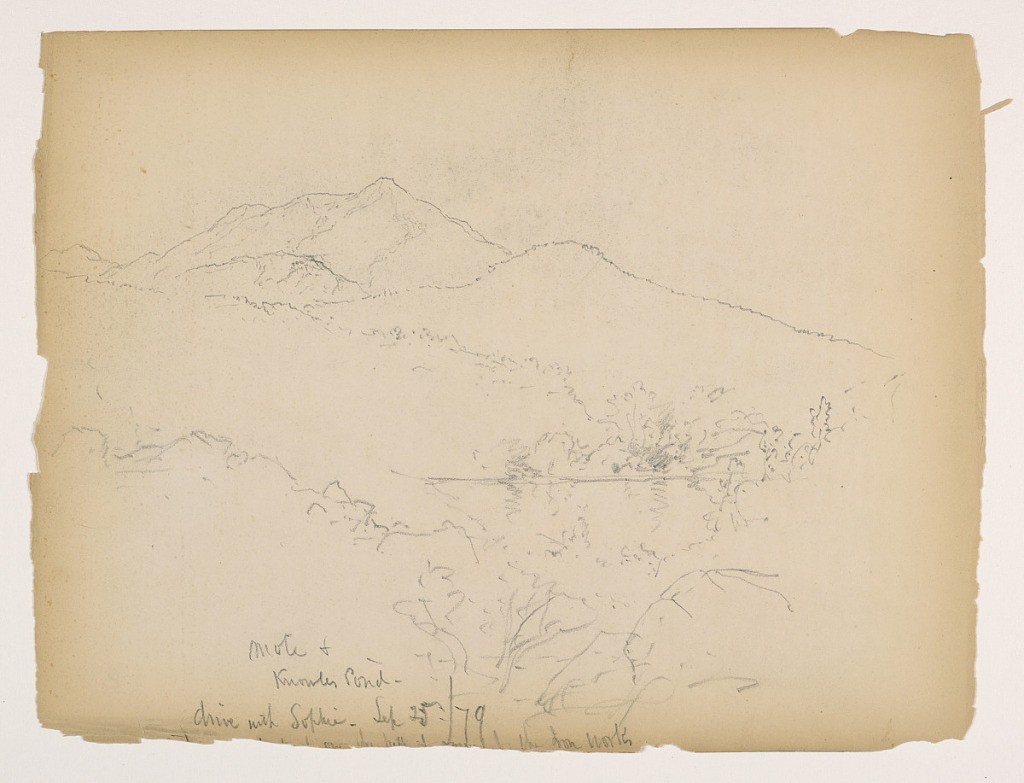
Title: Moat Mountain and Knowles Pond, New Hampshire
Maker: Daniel Huntington, American, 1816–1906
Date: September 25, 1879
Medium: Graphite on cream wove paper
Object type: Drawing
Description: Pond seen through bushes, with hill beyond and mountain slightly left. Verso: Outlines of hills.